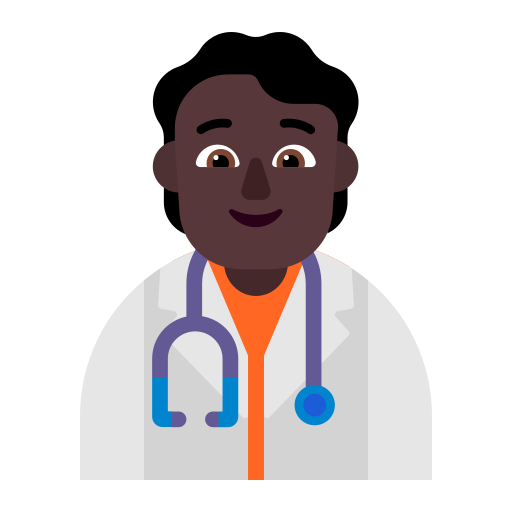
health worker flat dark